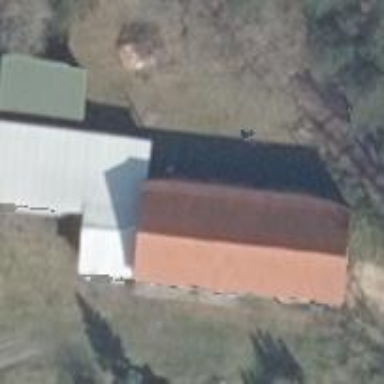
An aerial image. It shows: Farm auxiliary building with gabled roof.